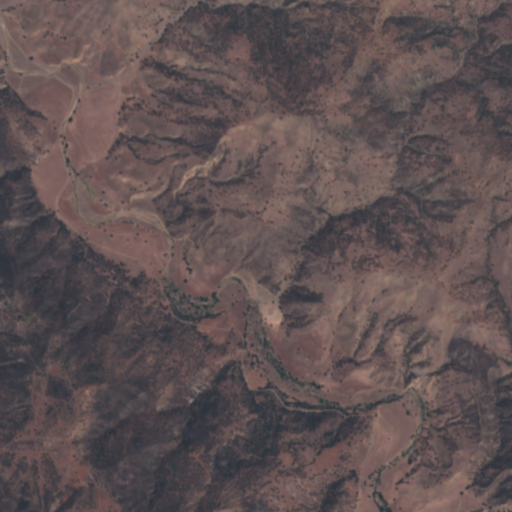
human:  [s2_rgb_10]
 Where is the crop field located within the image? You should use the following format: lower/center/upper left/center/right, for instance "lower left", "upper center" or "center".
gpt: The crop field is located in the lower right of the image.
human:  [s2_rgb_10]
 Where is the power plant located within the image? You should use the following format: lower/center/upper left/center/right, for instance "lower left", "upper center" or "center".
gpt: There is no power plant in the image.